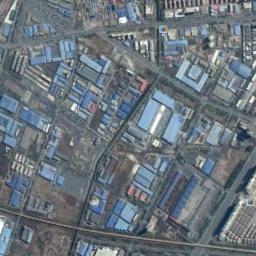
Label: industrial_area